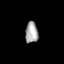
Tissue: prostate
Cell type: Fibroblasts
Senescence score: 0.7314
Nuclear area (px): 265
Mean DAPI intensity: 165.664